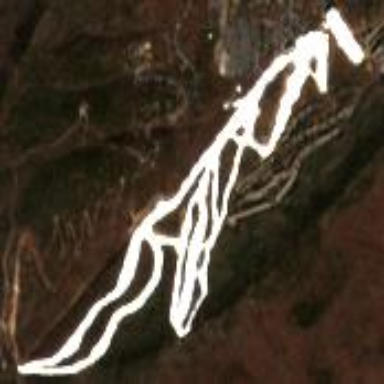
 situated in area designated for winter sports activities."